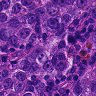
Metastatic tissue present: yes